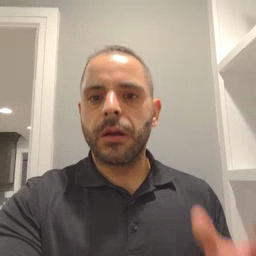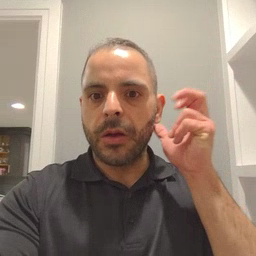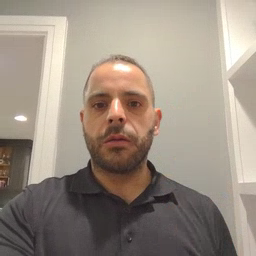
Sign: hear